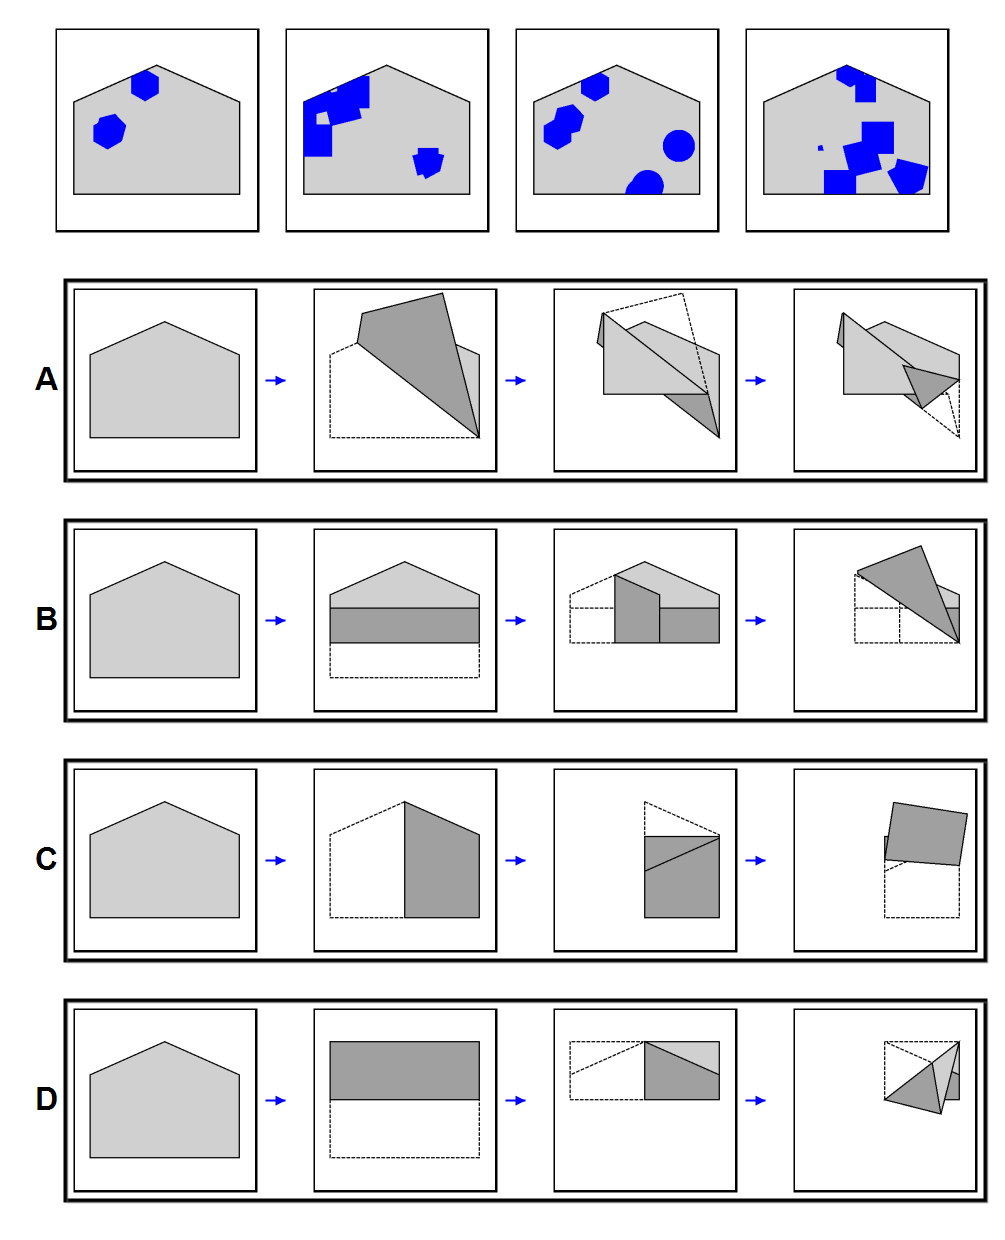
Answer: A